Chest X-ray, PA view. Patient: 58 years old, sex M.
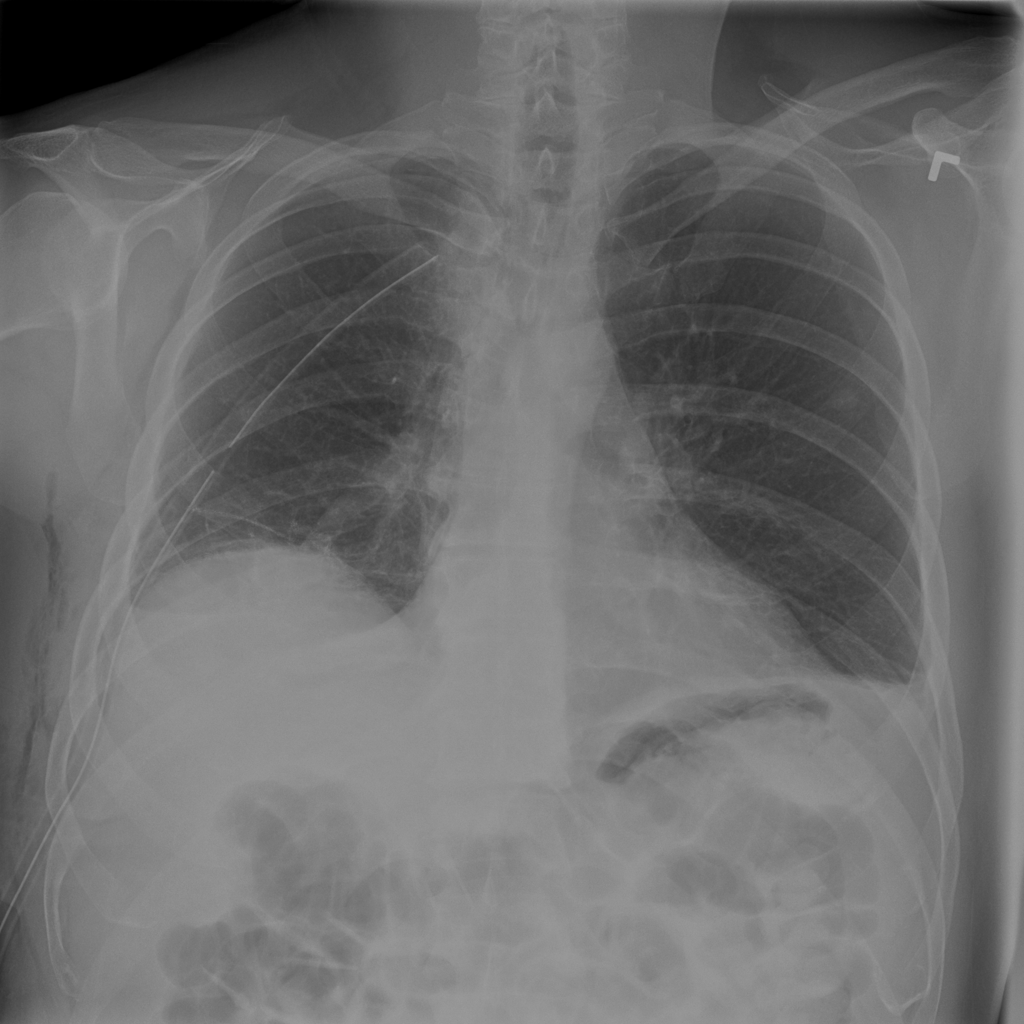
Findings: Atelectasis, Nodule